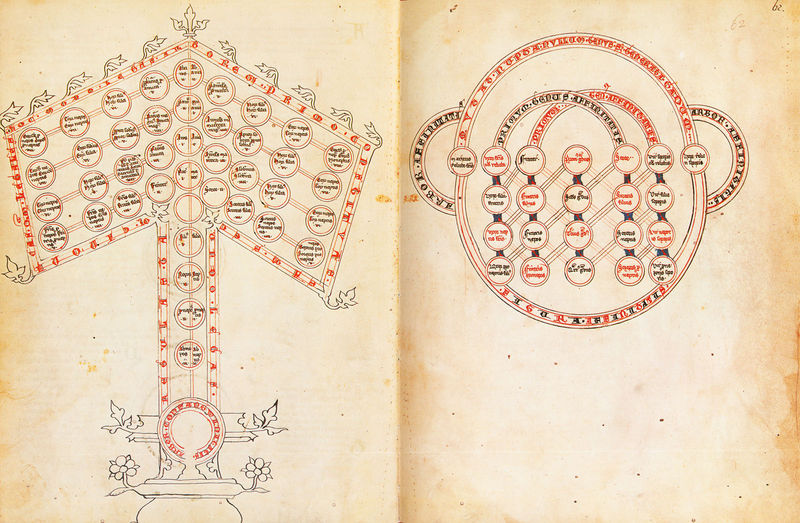
Titel: Codex Cremifanensis 243
Schlagwörter: baum, blätter, kopf, blume, blumen, frankreich, schmuck, schwarz, zeichnung, blüte, blüten, rot, beige, gesellschaft, ornament, sockel, stamm, kirche, familie, blatt, pflanze, england, krone, ohren, kreis, rund, ranken, schiff, schrift, zwei, linien, inschrift, striche, oben, bögen, buch, kreuz, druck, viele, seite, illustration, politik, text, kreise, schema, namen, halbkreis, ecken, wappen, iris, dornen, plan, hierarchie, basis, pfeil, baumform, grundriss, lebenslauf, zeichung, verbindungen, ahnen, übersicht, doppelseite, stammbaum, genealogie, lebensbaum, stundenbuch, bezüge, abstammung, buchkunst, organigramm, verknüpfungen, rangordnung, kabbala, stammbau, übersciht, runde felder, verwandschaftsbeziehungen, stammbäume